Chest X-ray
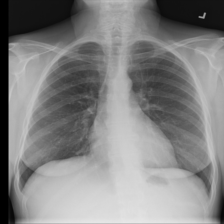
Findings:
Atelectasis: negative
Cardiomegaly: negative
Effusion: negative
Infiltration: negative
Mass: negative
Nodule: negative
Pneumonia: negative
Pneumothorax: negative
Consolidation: negative
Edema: negative
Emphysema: negative
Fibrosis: negative
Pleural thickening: negative
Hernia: negative